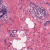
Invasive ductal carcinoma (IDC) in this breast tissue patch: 0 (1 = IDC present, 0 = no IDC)